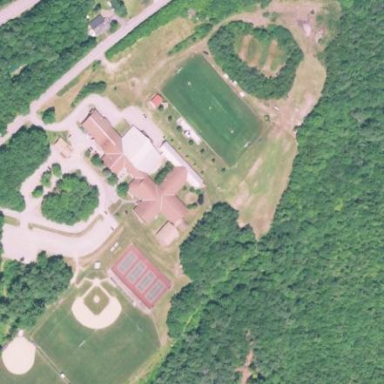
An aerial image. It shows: School.